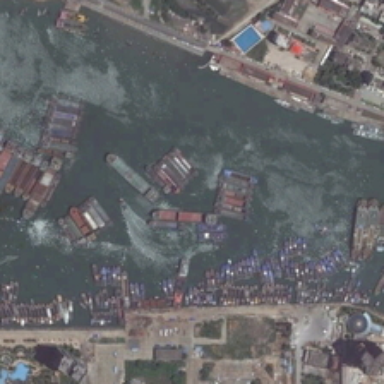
Many boats are in a port near some buildings and green trees .